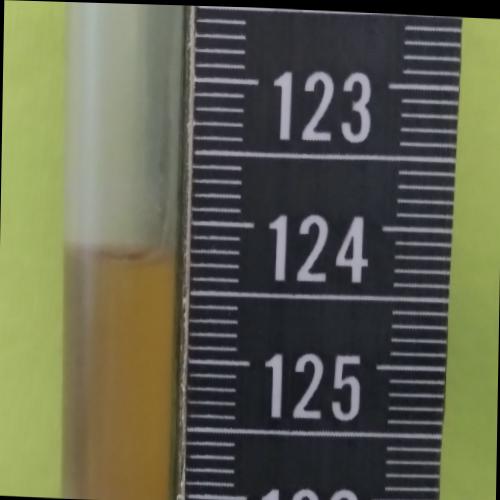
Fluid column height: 124.3 cm